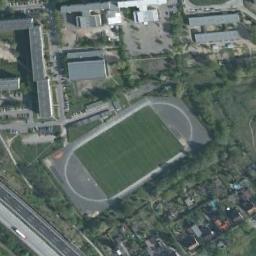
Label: ground_track_field